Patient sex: M
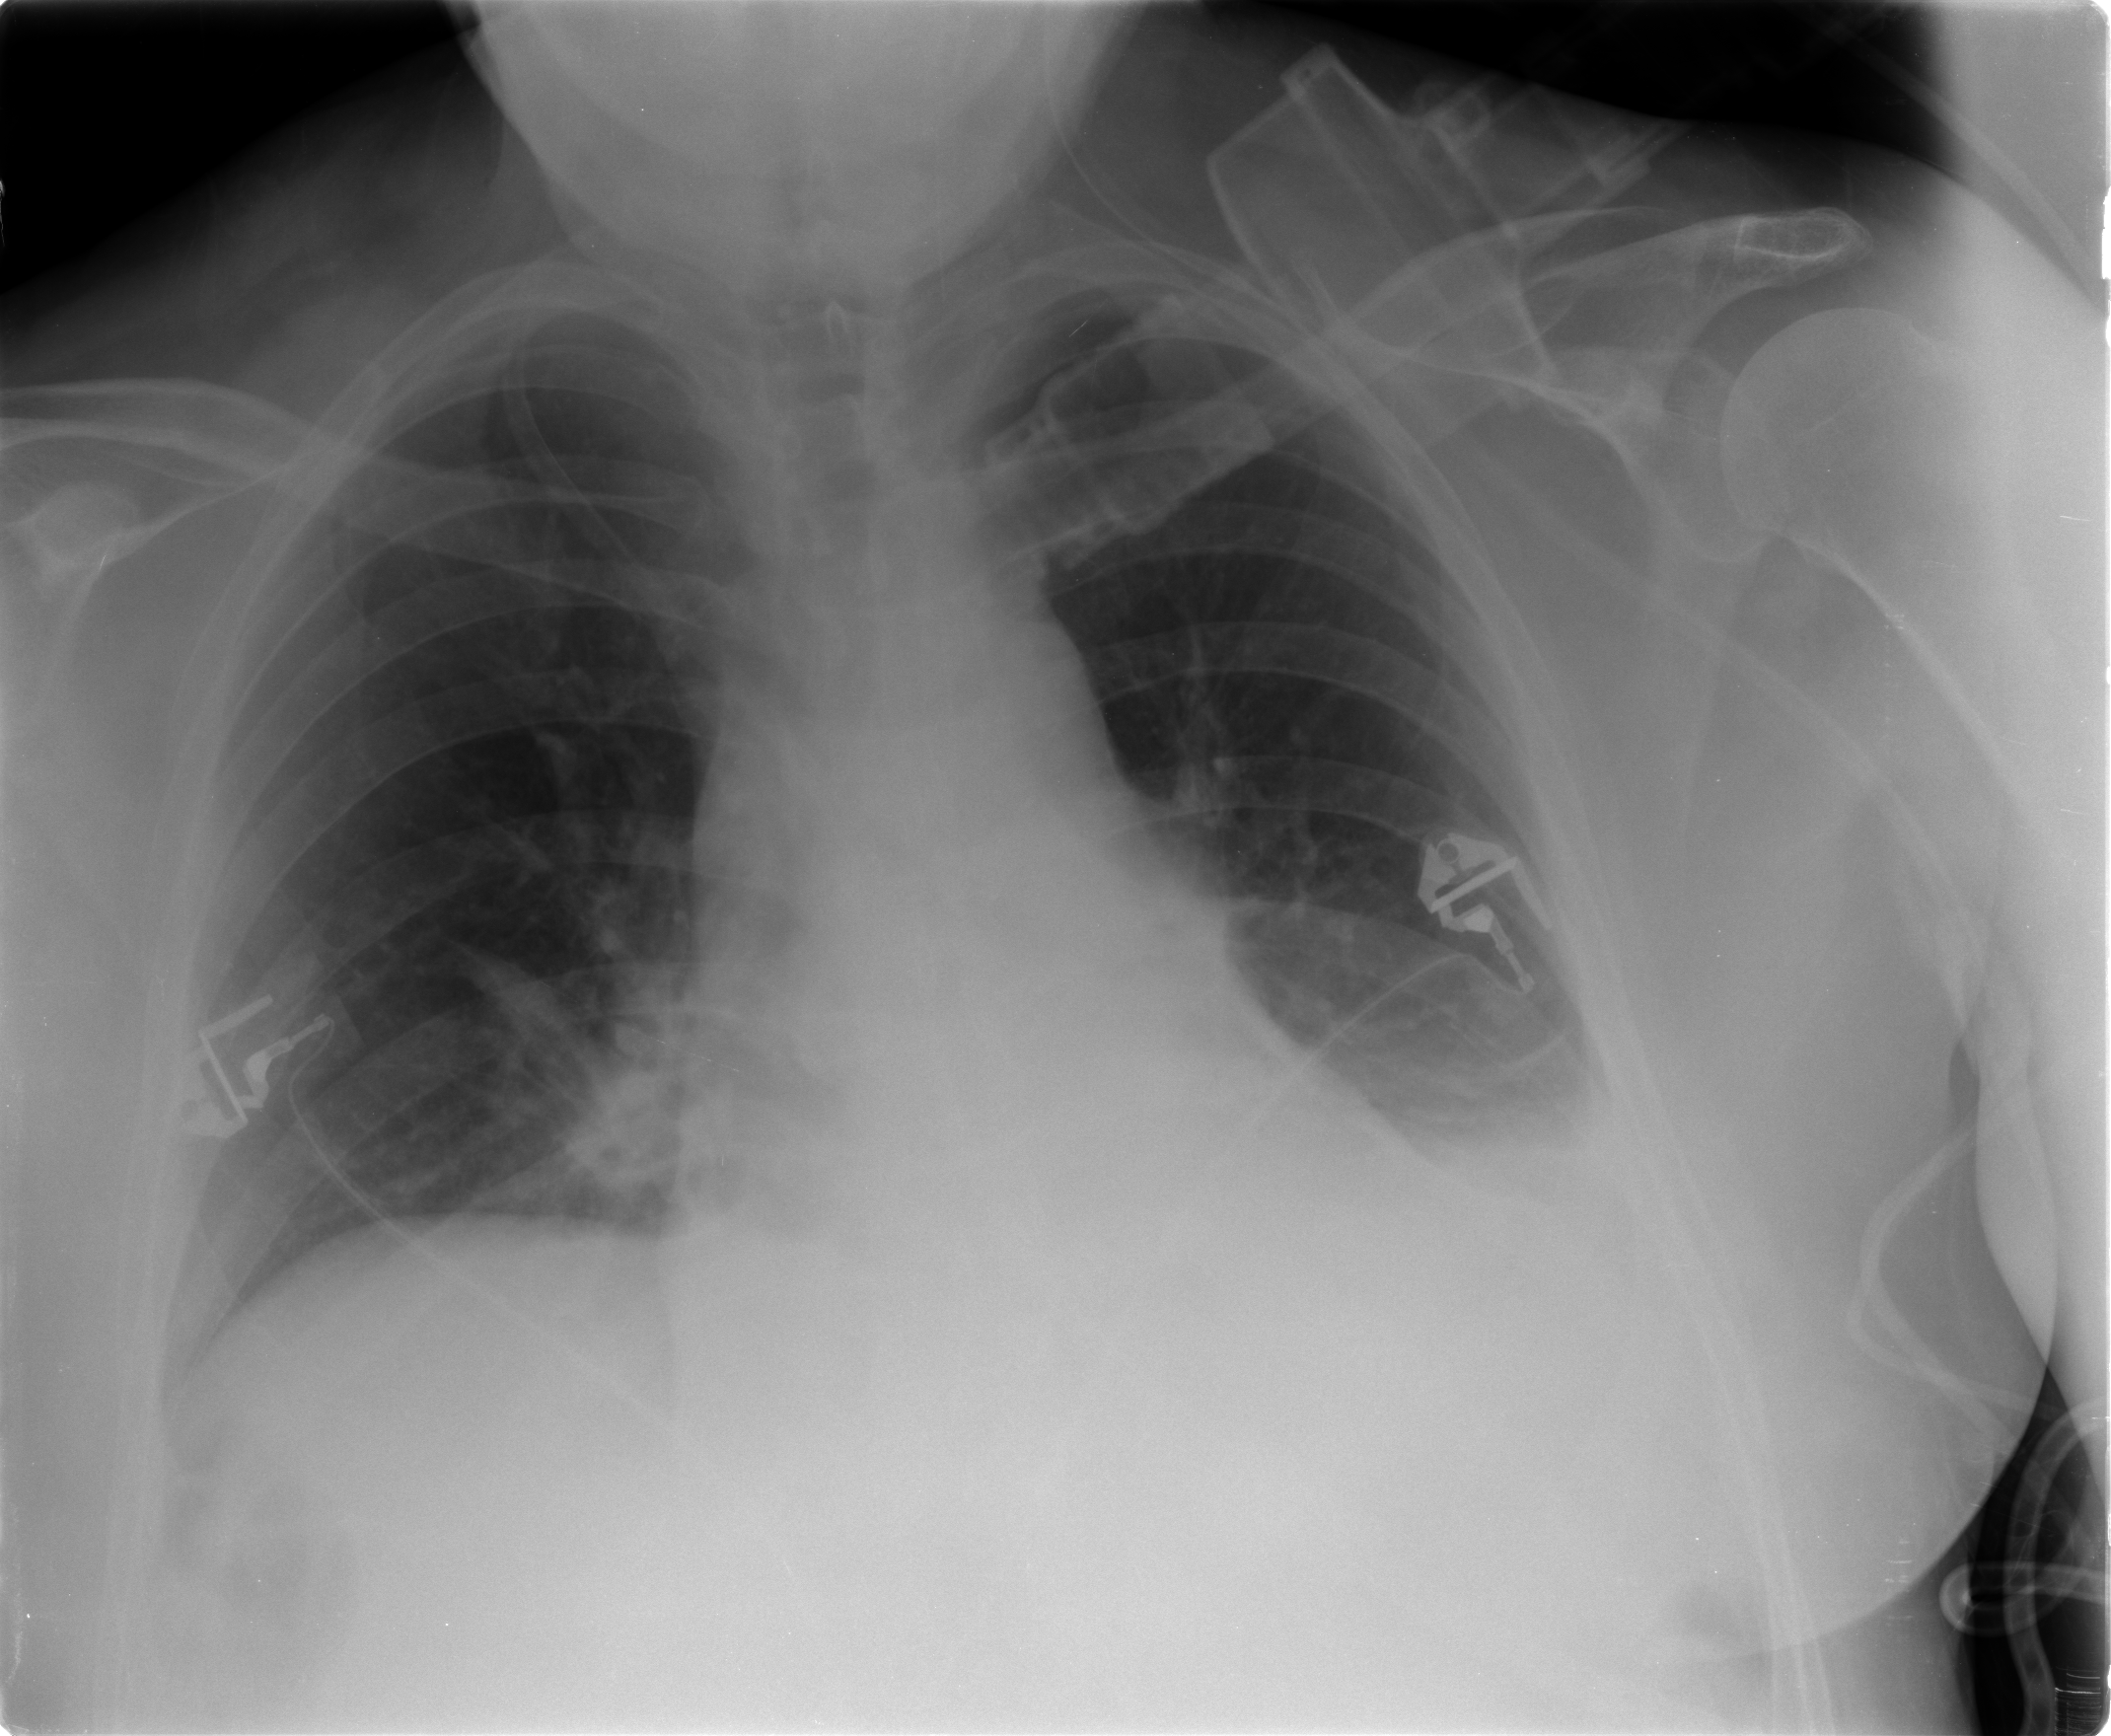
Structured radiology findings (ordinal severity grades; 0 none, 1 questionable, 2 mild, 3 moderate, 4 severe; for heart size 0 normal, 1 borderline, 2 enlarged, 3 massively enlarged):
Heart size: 0
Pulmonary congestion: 0
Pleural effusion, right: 0
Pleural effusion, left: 2
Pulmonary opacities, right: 0
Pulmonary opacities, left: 0
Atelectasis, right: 0
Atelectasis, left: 2